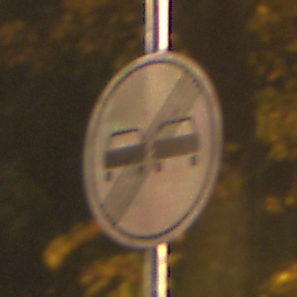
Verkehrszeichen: EndeUeberholverbot
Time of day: Night
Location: Outdoor (Urban)
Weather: Clear
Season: NotSpecified
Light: Artificial